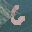
Label: 6